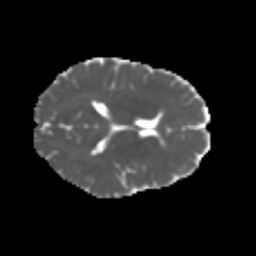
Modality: MD
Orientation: axial
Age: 20
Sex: female
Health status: healthy